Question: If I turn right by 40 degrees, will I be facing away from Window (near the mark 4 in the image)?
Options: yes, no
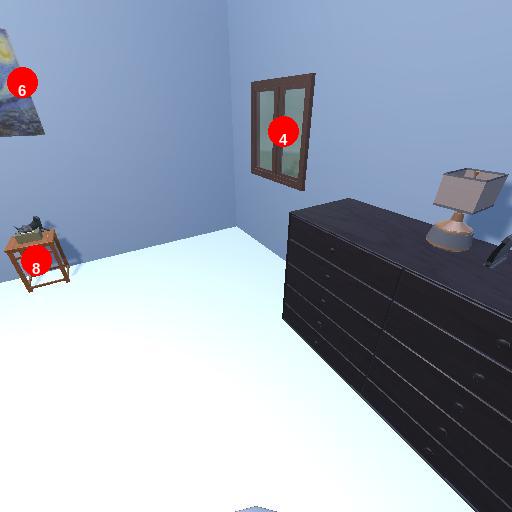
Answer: yes